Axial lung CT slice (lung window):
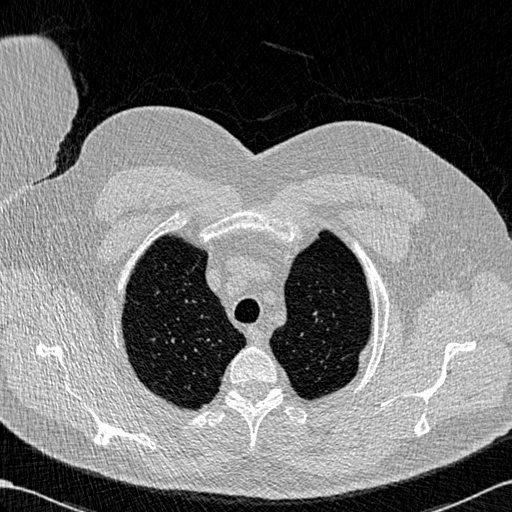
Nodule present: no